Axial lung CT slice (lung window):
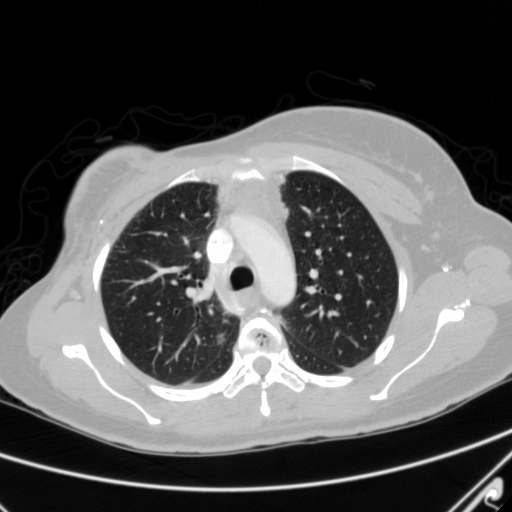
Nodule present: no